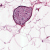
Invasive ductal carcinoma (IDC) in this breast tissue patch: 0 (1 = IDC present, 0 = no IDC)